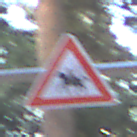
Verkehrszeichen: ReiterRechts
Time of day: MorningAfternoon
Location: Outdoor (Suburban)
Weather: PartlyCloudy
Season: NotSpecified
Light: Natural